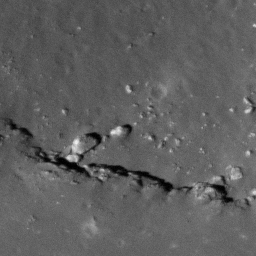
Pit: Copernicus LB3
Host crater: Copernicus
Host type: impact_melt
Lunar coordinates: latitude 10.095, longitude 339.923